Interaction volume radius: 10 \u00c5
Interaction volume height: 10 \u00c5
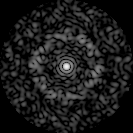
Disorder parameter: 0.8502